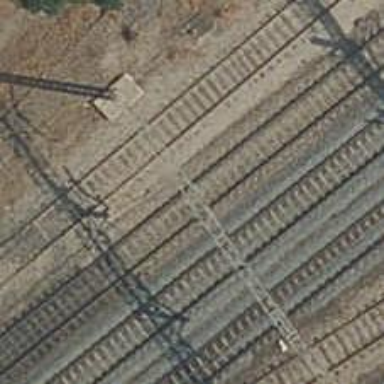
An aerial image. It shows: Railway with electrified contact lines.